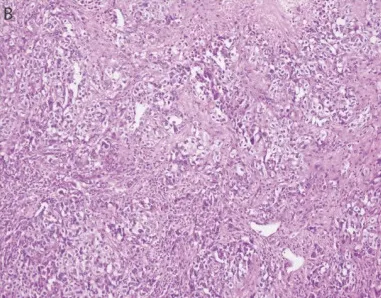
Representative histopathology of extrarenal renal cell carcinoma, demonstrating clear cell renal cell carcinoma in the spleen. (B) Solid nests of renal cell carcinoma with partially clear cytoplasm in a fibrotic stroma.
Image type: pathology (h&e)